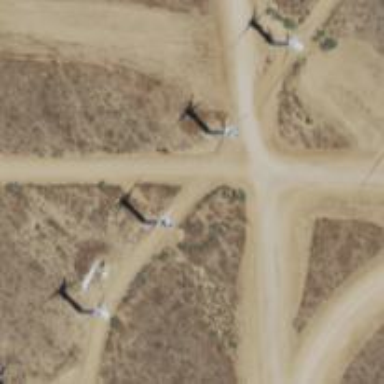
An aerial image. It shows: Wind power generator employing wind turbines.